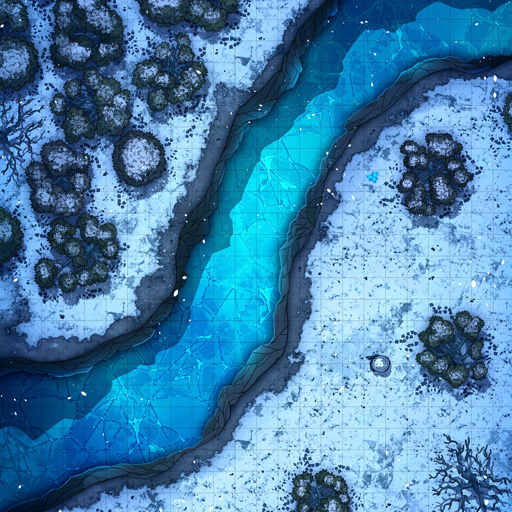
A D&D Grid Map ice frozen river cliffs trees (Frozen River Map)